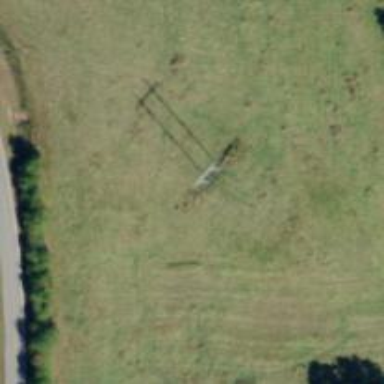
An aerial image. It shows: Power tower.